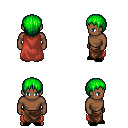
a pixel art fantasy rpg character, male body template, human, dark skin, maroon cape, robe skirt, green plain hairstyle, black slippers, four views (front, back, left, right), 2x2 character sprite sheet, small pixel art, hard edges, no anti-aliasing